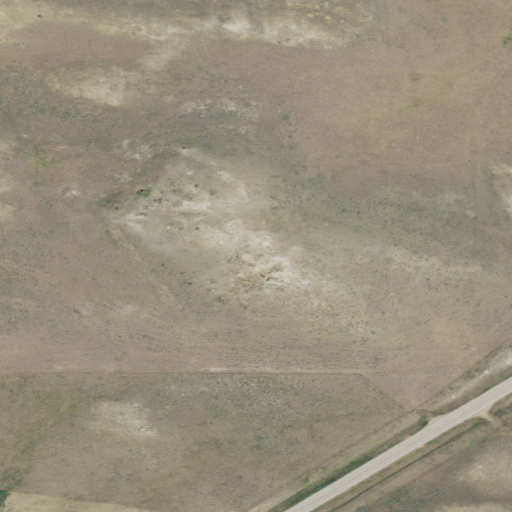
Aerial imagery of mountain in Montana named Coal Hill containing grassland, shrub, open development, and low intensity development